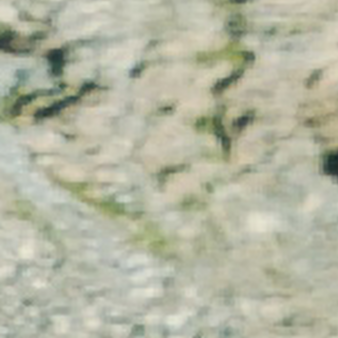
Label: other